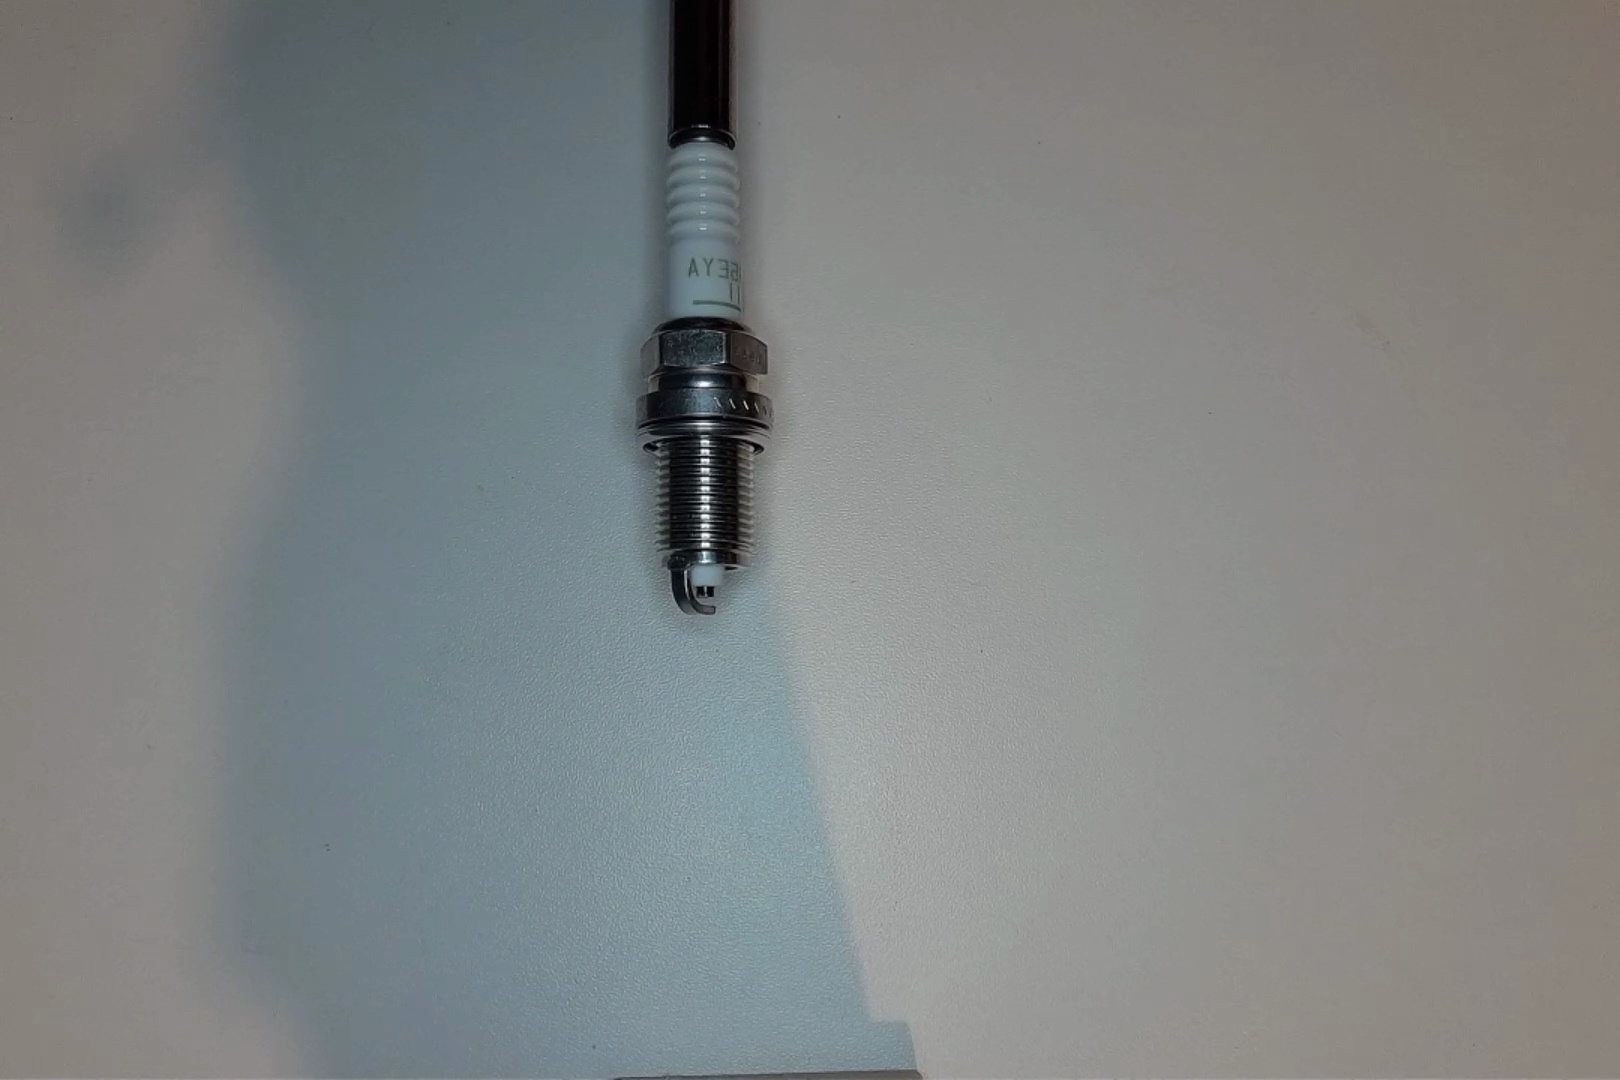
Label: normal